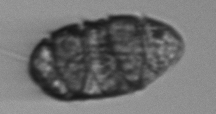
Label: Margalefidinium